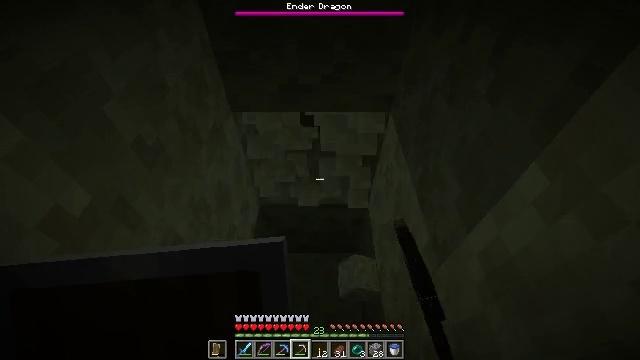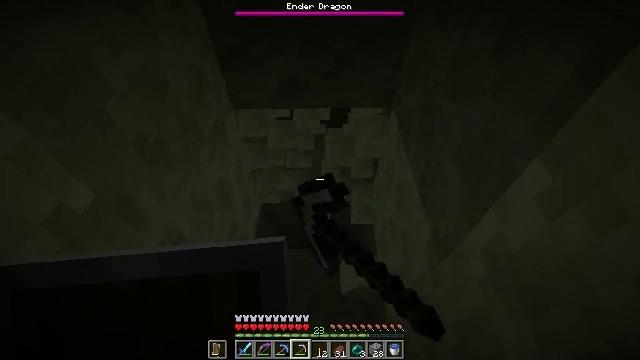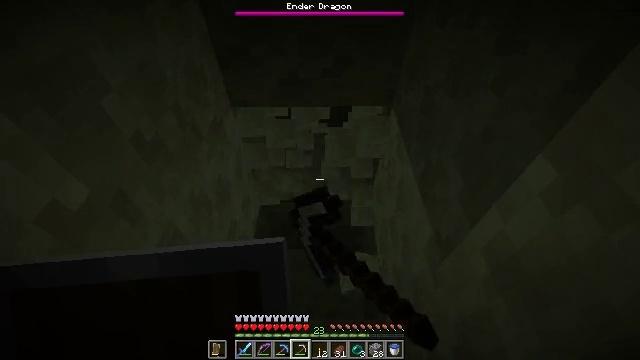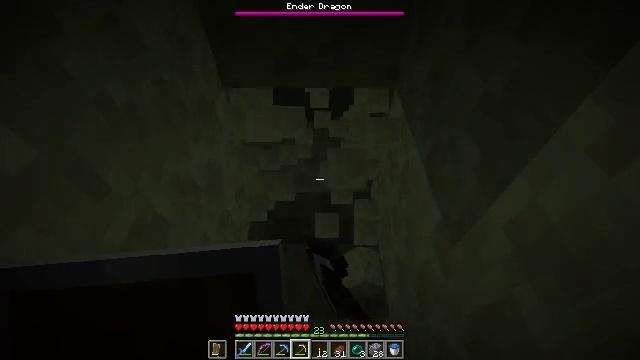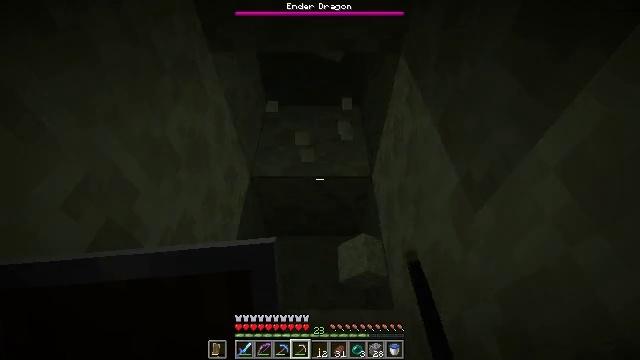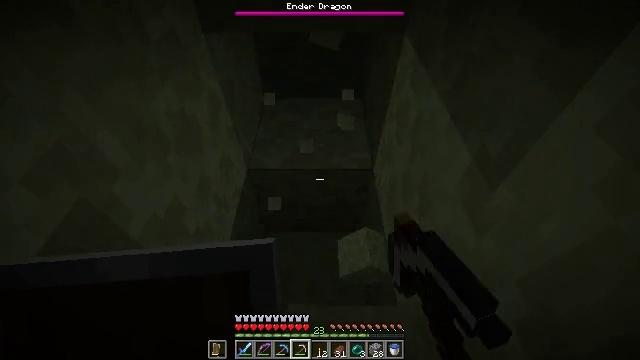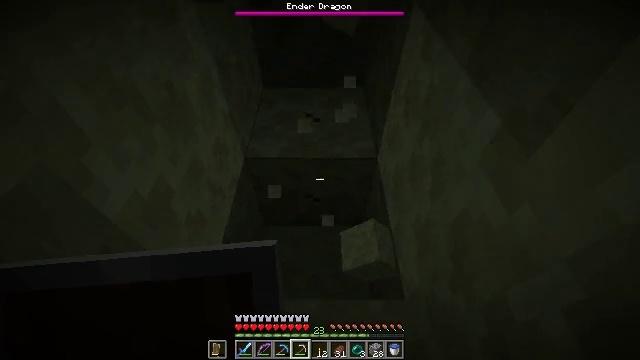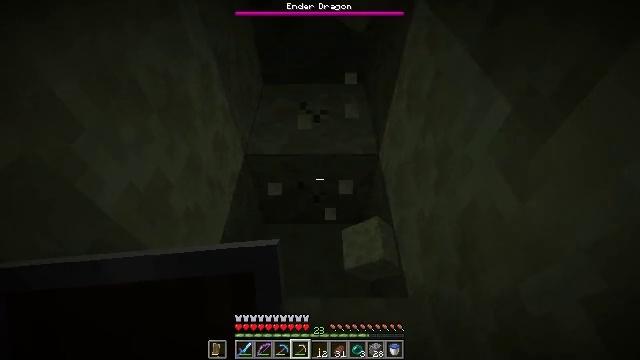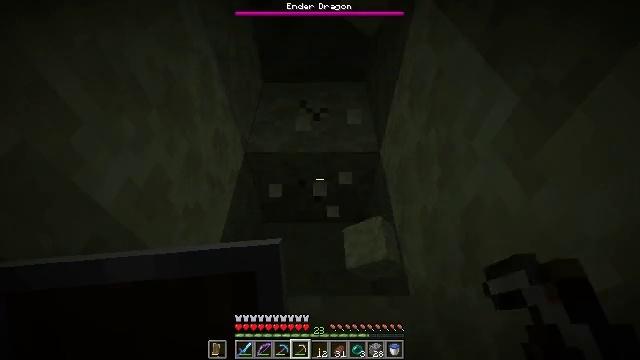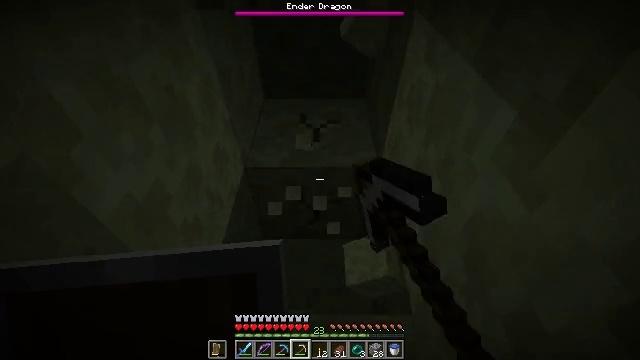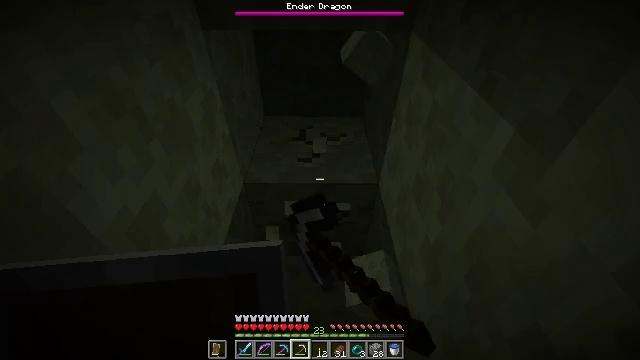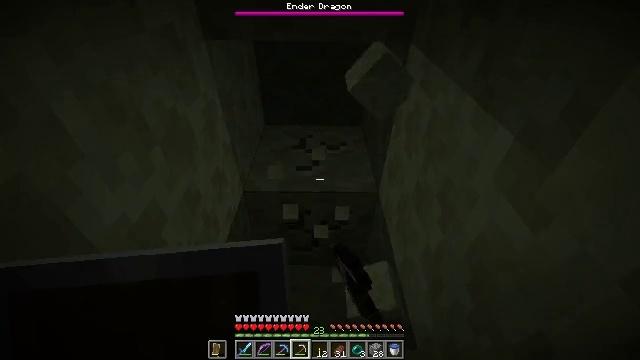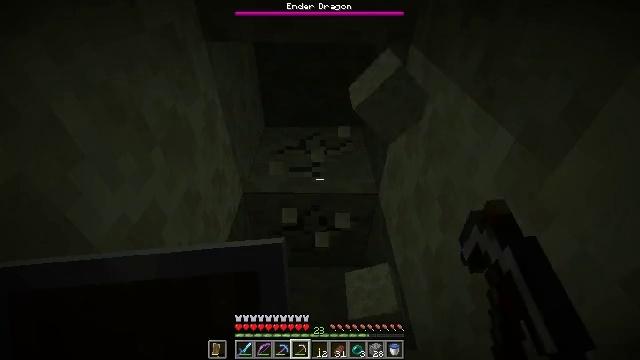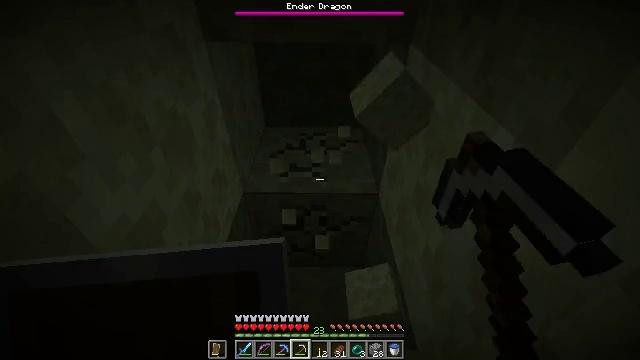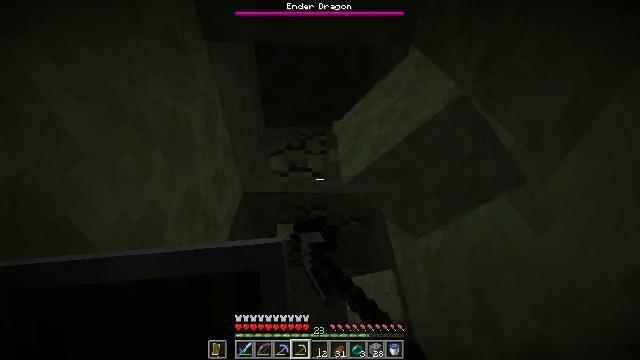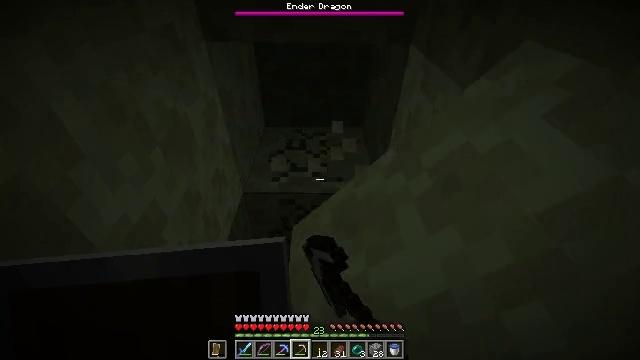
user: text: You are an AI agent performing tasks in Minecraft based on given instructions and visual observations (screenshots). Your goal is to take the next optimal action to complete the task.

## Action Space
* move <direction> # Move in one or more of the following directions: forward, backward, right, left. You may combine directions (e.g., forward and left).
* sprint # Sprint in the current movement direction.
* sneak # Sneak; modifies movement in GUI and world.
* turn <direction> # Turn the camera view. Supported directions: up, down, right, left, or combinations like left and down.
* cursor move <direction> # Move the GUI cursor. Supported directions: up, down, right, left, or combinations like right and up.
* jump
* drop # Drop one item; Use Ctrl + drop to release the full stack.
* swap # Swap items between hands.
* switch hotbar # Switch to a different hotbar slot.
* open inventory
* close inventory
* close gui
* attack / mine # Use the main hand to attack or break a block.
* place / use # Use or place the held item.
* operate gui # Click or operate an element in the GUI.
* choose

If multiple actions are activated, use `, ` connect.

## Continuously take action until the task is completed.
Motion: motion action
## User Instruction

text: Break some end stone blocks.
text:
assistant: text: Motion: attack / mine
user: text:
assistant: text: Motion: move forward, attack / mine
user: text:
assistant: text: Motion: move forward, attack / mine
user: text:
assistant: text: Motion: move forward, attack / mine
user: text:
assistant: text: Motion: attack / mine
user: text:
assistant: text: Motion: attack / mine
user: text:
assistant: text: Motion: attack / mine
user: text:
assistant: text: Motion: attack / mine
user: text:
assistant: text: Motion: turn up, attack / mine
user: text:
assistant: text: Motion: turn up, attack / mine
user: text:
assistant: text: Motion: turn up, attack / mine
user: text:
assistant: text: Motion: attack / mine
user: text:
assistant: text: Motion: attack / mine
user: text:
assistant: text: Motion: attack / mine
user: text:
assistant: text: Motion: attack / mine
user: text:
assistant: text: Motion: attack / mine
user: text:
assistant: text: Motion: turn down, attack / mine
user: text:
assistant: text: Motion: turn down, attack / mine
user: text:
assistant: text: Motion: turn down, attack / mine
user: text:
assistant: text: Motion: attack / mine
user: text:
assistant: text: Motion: attack / mine
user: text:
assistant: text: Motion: attack / mine
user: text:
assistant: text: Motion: turn down, attack / mine
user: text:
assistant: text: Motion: attack / mine
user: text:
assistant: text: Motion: turn down, attack / mine
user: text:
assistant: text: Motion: turn down, attack / mine
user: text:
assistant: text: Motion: move back, turn left and down
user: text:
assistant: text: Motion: move back, turn down
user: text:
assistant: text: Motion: move back
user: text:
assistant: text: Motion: move back